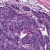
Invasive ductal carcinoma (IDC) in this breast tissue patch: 1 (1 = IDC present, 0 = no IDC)